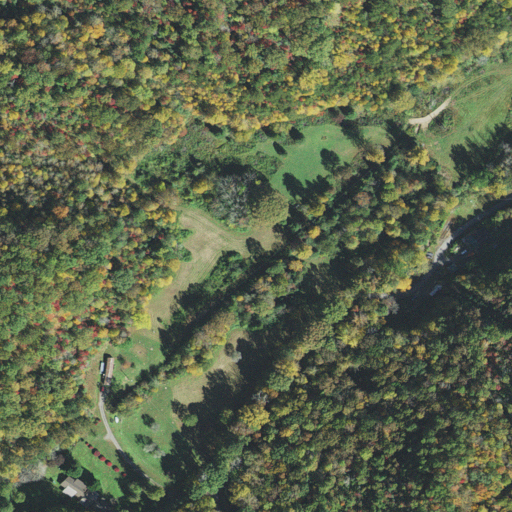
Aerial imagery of valley in North Carolina named Till Cove containing mixed forest, deciduous forest, open development, pasture, shrub, grassland, and low intensity development